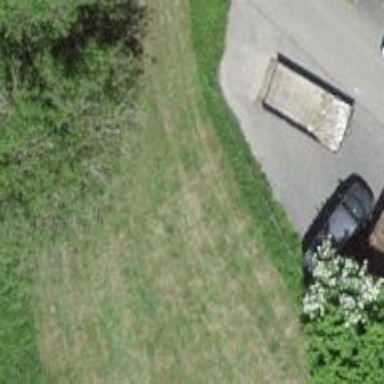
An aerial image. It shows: Path covered in grass.